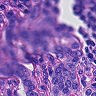
Metastatic tissue present: yes